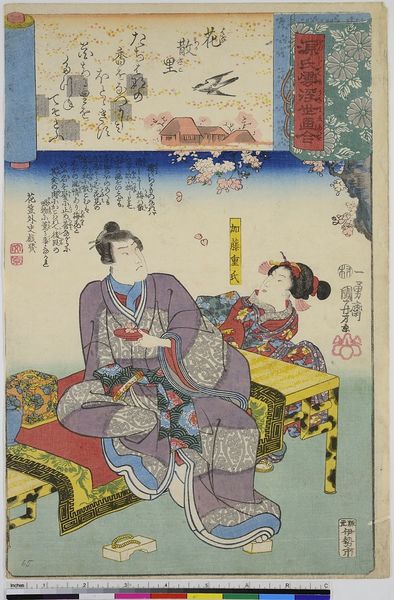
Titel: Hana chiru sato, Blatt 11 aus der Serie: Genji Wolken zusammen mit Ukiyo-e
Künstler: Utagawa Kuniyoshi
Standort: Hamburg
Institution: Museum für Kunst und Gewerbe Hamburg
Schlagwörter: baum, blau, kopf, mann, gelb, sitzen, frau, profil, zeichen, zeichnung, rot, teppich, schale, häuser, strauch, vögel, figur, decke, person, holzschnitt, japan, schrift, schuhe, bank, bett, sandalen, japanisch, schriftzeichen, gestalt, kirschen, asien, druckgraphik, druckgrafik, literatur, schuh, liege, amsel, zeit, sitzbank, farbholzschnitt, hau, kimono, edo, charaktere, reproduktionen, druckerzeugnisse, bäume, sträucher, kirschblüten, lit, literarische, genji